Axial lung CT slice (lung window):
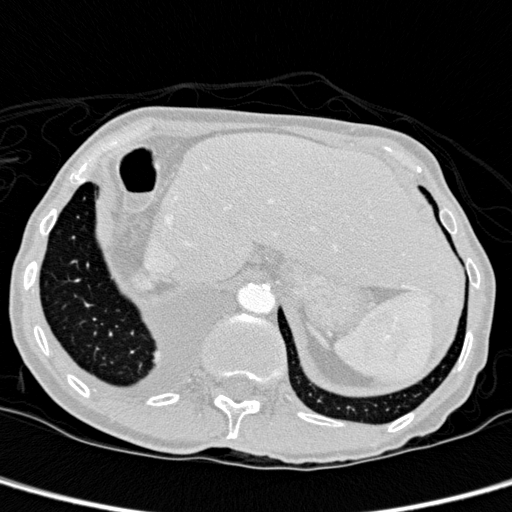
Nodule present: no